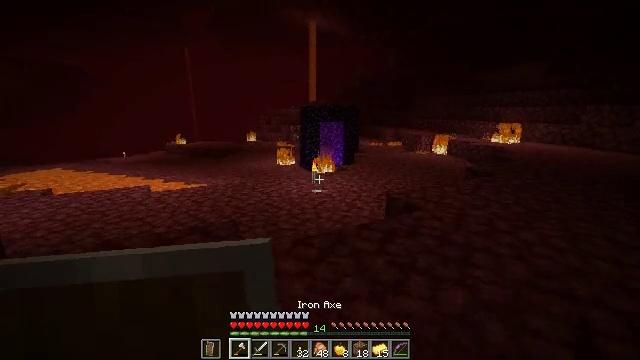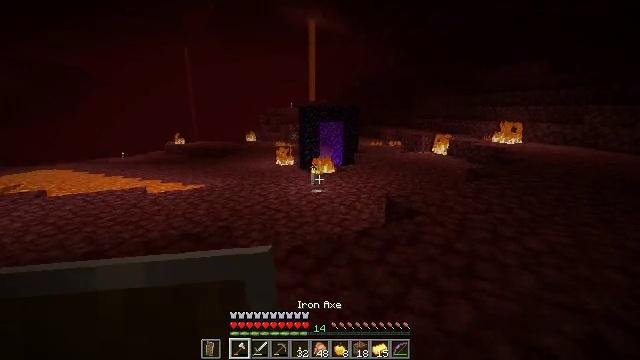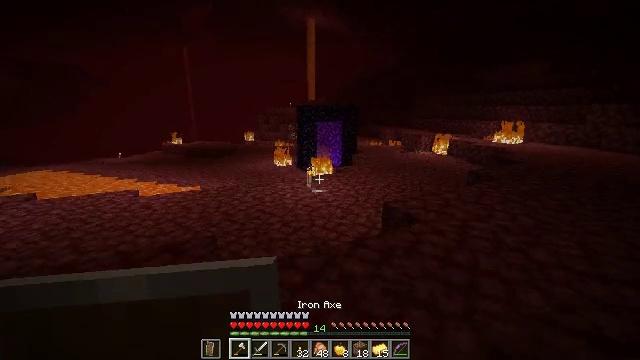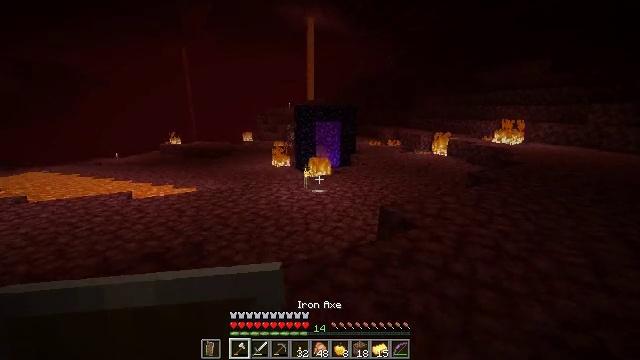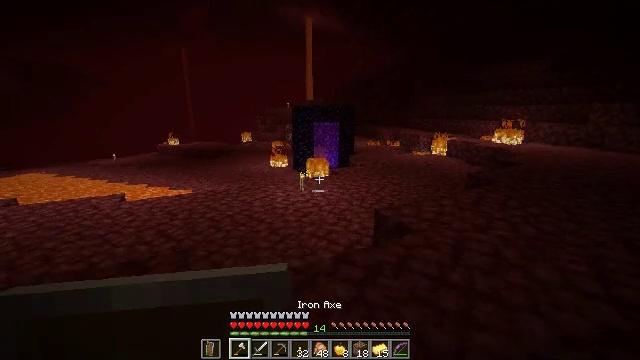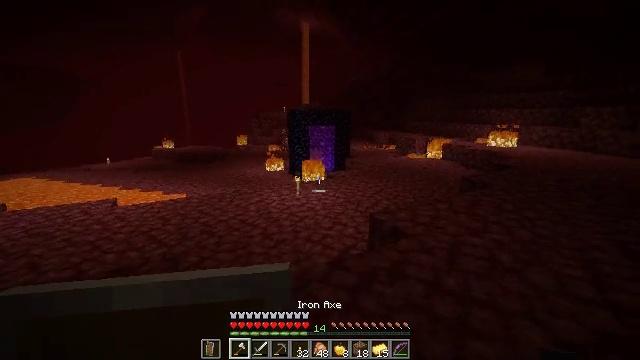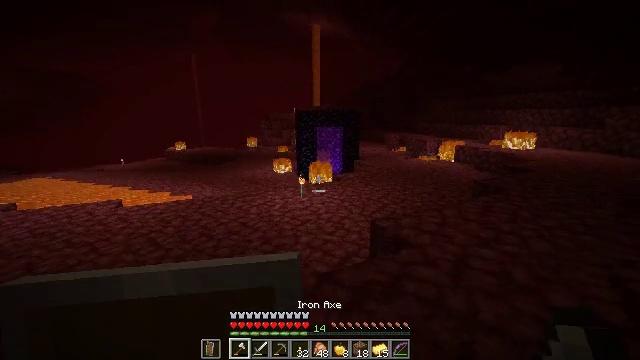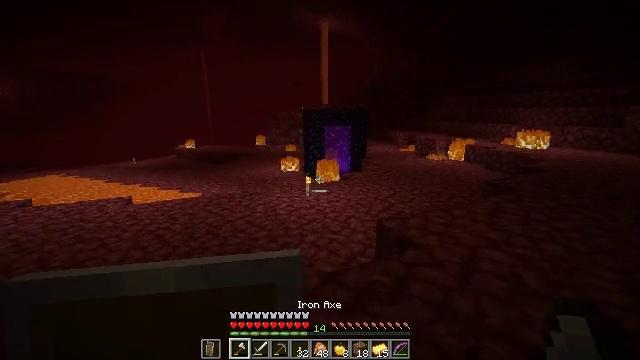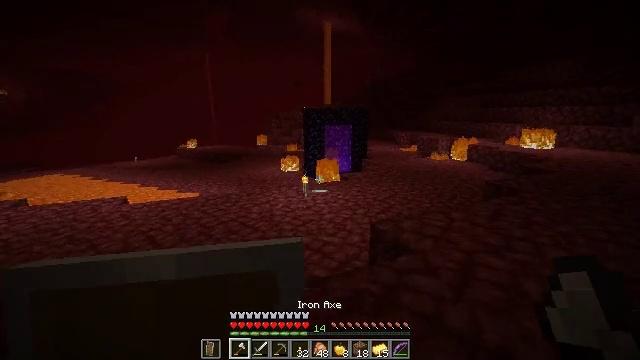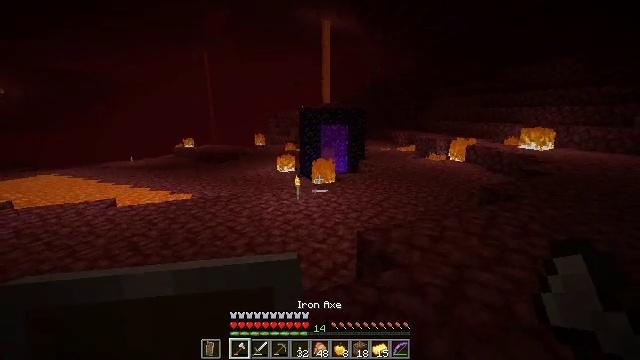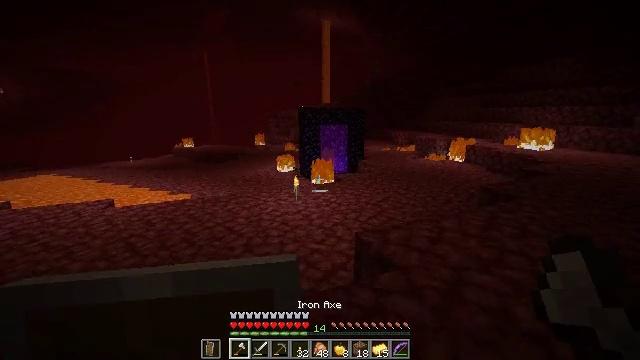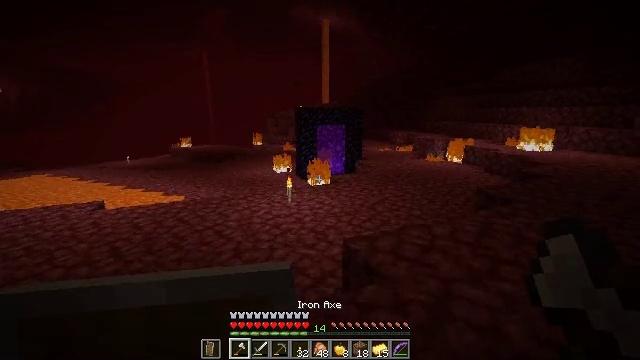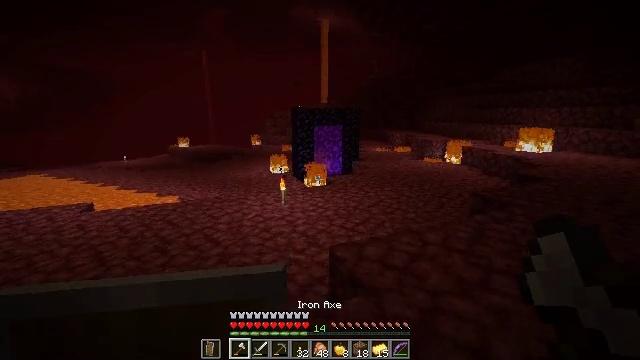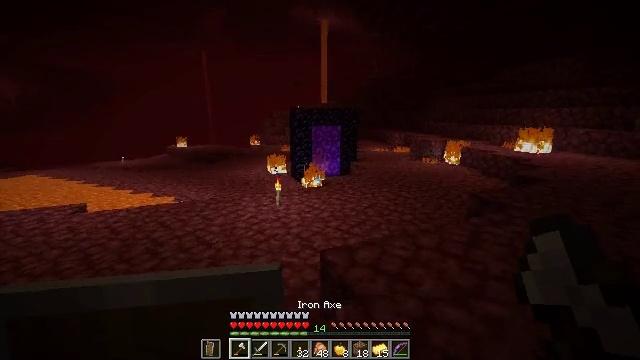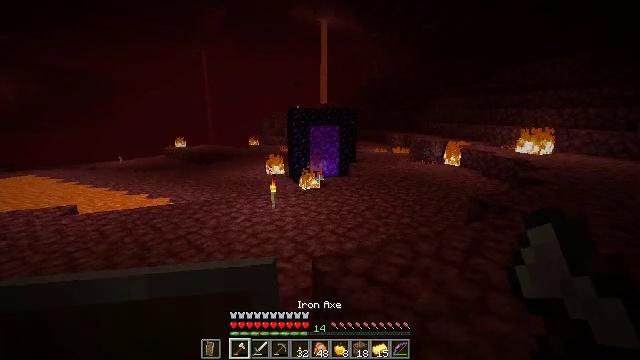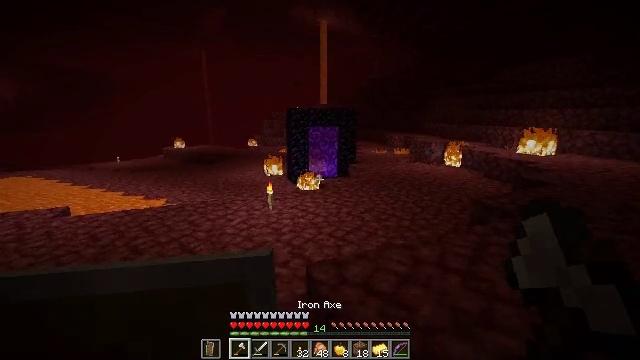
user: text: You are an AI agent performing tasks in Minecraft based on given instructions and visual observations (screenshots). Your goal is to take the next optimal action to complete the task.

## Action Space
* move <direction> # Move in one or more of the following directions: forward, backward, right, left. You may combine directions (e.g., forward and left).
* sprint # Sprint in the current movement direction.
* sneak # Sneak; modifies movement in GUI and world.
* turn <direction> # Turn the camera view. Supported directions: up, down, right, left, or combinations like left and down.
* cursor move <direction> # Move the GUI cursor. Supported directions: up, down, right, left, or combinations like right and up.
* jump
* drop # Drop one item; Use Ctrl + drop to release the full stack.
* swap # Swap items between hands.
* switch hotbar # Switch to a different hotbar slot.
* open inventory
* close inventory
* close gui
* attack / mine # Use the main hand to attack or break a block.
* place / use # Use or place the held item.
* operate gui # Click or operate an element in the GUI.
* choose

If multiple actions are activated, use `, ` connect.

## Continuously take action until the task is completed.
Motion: motion action
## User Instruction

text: Break the fire block.
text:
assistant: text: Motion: move forward and move right
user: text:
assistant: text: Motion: move forward and move right
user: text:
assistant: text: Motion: move forward and move right
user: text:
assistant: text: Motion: move forward and move right
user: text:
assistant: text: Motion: move forward and move right
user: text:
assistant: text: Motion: move forward and move right, turn left
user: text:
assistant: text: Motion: move forward and move right, turn left
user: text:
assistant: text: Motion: move forward and move right
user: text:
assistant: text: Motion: move forward and move right
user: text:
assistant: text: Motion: move forward and move right
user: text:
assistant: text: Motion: move forward and move right
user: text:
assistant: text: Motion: move forward and move right
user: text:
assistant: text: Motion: move forward
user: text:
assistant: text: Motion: move forward
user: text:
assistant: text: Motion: move forward
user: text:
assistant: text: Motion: move forward
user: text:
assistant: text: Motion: move forward
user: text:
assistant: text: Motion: move forward
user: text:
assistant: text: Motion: move forward
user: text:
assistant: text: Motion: move forward
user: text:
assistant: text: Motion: move forward
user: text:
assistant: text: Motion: move forward
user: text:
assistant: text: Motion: move forward
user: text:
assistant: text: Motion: move forward
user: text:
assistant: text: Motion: move forward
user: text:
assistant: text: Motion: move forward
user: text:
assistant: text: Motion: move forward
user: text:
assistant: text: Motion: move forward
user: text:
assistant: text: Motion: move forward
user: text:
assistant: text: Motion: move forward